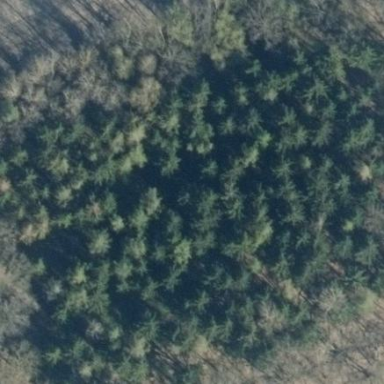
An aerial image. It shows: Mixed wood forest area.